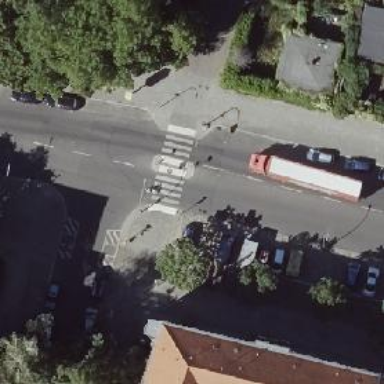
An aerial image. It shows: Marked zebra crossing with island in the middle.